Question: I am new to 'ggplot2'. I would like to create a line plot that has points on them where the points are filled with different colors than the lines (see the plot below).

Suppose the dataset I am working with is the one below:
'''
set.seed(100)
data<-data.frame(dv=c(rnorm(30), rnorm(30, mean=1), rnorm(30, mean=2)),
iv=rep(1:30, 3),
group=rep(letters[1:3], each=30))
'''
I tried the following code:
'''
p<-ggplot(data, aes(x=iv, y=dv, group=group, pch=group)) + geom_line() + geom_point()
p + scale_color_manual(values=rep("black",3))+ scale_shape(c(19,20,21)) +
scale_fill_manual(values=c("blue", "red","gray"))
p + scale_shape(c(19,20,21)) + scale_fill_manual(values=c("blue", "red","gray"))
'''
But I do not get what I want.I hope someone can point me to the right direction. Thanks!
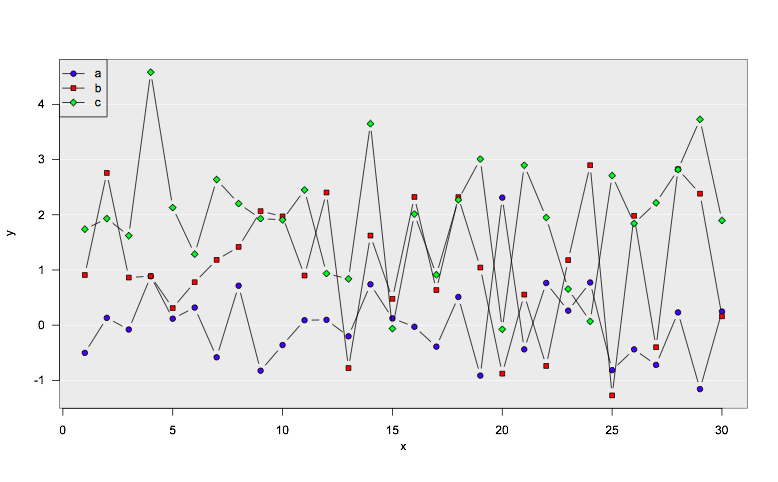
Answer: 'scale_fill_manual()', 'scale_shape_manual()' and 'scale_colour_manual()' can be used only if you have set 'fill=', 'shape=' or 'colour=' inside the 'aes()'.
To change colour just for the points you should add 'colour=group' inside 'geom_point()' call.
'''
ggplot(data, aes(x=iv, y=dv, group=group,shape=group)) +
geom_line() + geom_point(aes(colour=group)) +
scale_shape_manual(values=c(19,20,21))+
scale_colour_manual(values=c("blue", "red","gray"))
'''